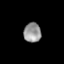
Tissue: lung
Cell type: T cells
Senescence score: 0.2017
Nuclear area (px): 330
Mean DAPI intensity: 151.191